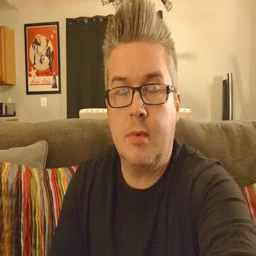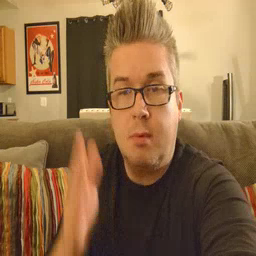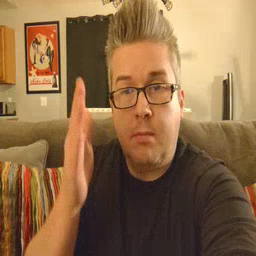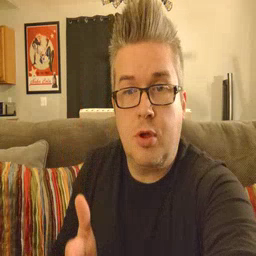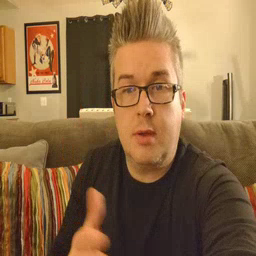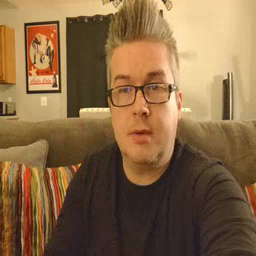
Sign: person